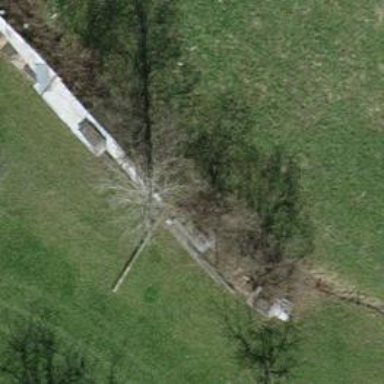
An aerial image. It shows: Beautiful tree in nature.